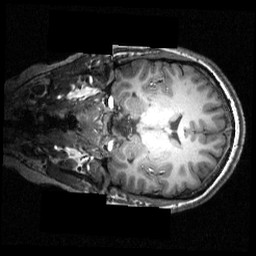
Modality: T1w
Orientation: coronal
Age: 20
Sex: female
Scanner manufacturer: siemens
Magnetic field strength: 3.951 T
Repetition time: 1.5 s
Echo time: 0.00335 s